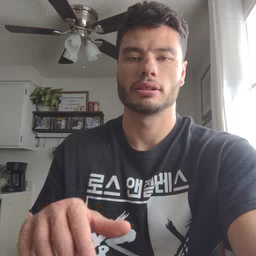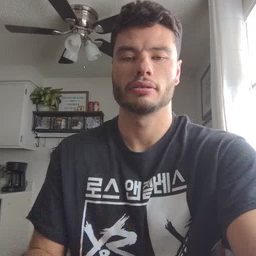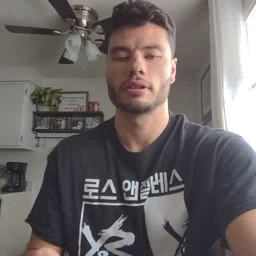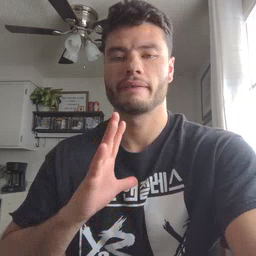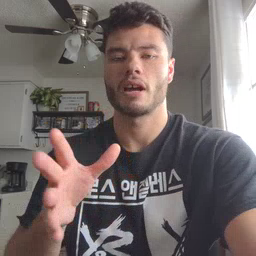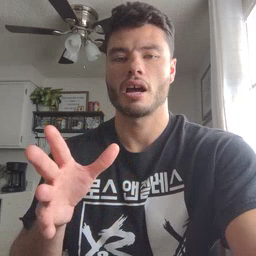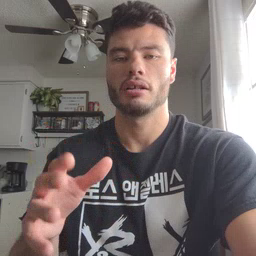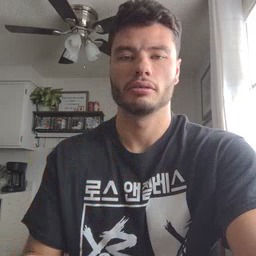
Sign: fine